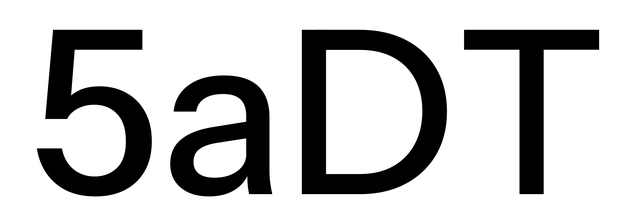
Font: InstrumentSans_Medium